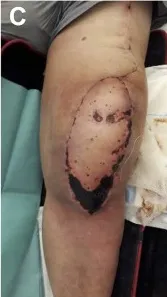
(C) Thigh flap partial necrosis 10 days after implant removal surgery.
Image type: medical_photograph (skin_photograph)